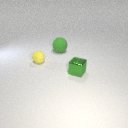
large green rubber sphere to the right of small yellow rubber sphere